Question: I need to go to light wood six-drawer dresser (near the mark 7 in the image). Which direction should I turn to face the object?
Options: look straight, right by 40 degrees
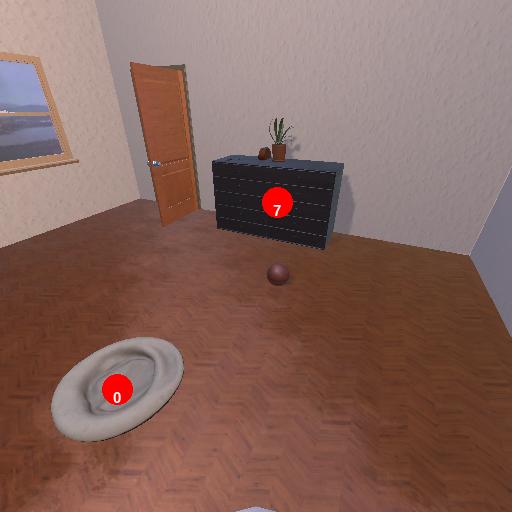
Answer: look straight